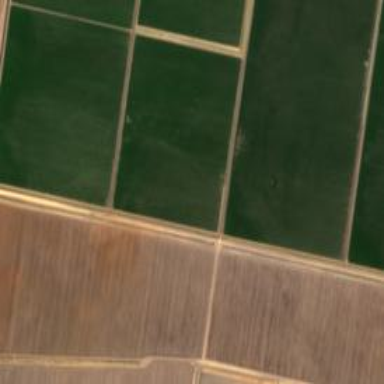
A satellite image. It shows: Farmland with cotton crop.